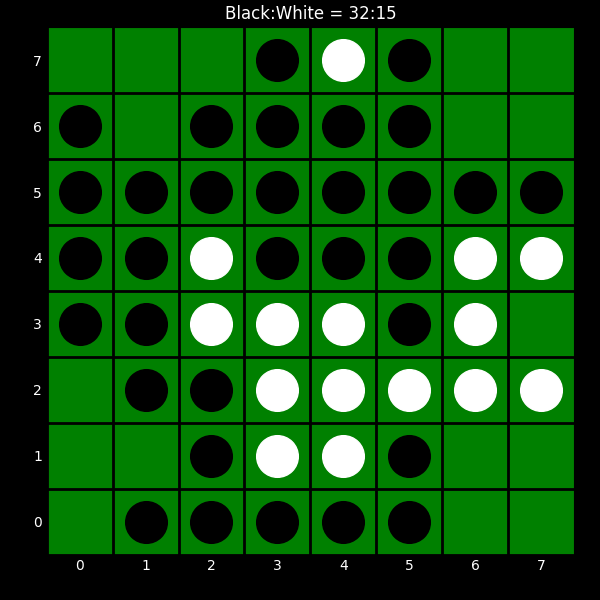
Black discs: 32
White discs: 15